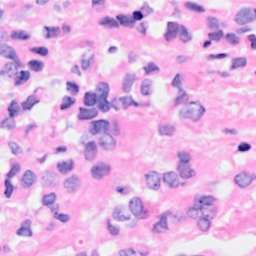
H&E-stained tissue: Breast